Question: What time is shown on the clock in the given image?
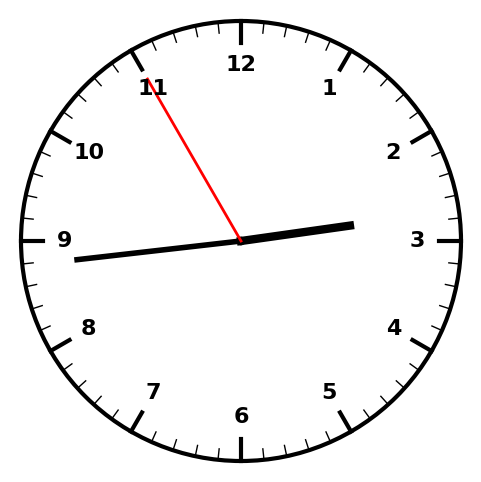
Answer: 02:43:55